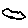
Label: cloud